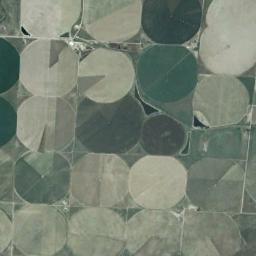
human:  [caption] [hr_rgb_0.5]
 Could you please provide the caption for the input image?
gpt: Many green, Khaki mixed circular farmlands, Including irregular and semicircles .

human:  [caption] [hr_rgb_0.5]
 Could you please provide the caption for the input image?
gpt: Several circular farmlands with different colors and radii are neatly arranged on the ground .

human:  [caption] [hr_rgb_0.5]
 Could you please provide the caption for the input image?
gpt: There are some bare circle farmland and green circle farmland .

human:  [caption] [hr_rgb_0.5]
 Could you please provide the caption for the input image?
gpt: The circular farmland is divided into different areas .

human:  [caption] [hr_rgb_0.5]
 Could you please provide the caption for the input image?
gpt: There are many circular farmlands of different colors side by side .